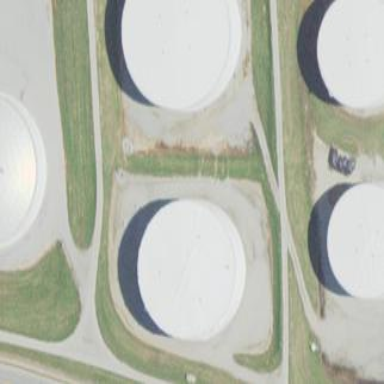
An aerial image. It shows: Storage tank which is man-made and housed in building.